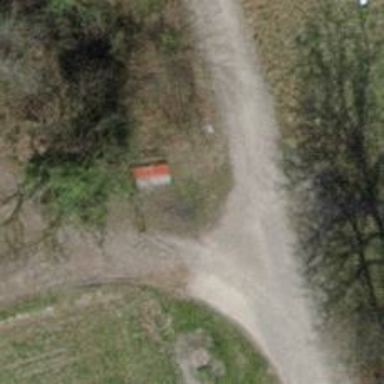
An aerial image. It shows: Red bench.